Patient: sex F, age 60
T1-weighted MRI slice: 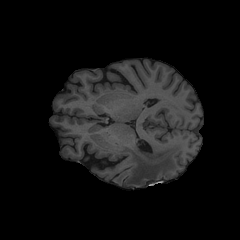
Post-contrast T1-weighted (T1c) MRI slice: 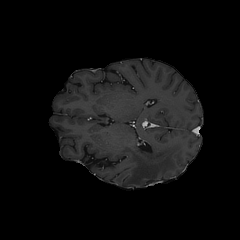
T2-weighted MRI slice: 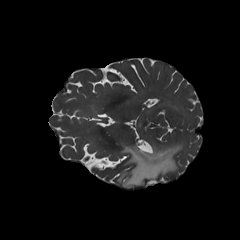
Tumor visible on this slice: yes
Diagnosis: Glioblastoma, IDH-wildtype
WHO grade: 4